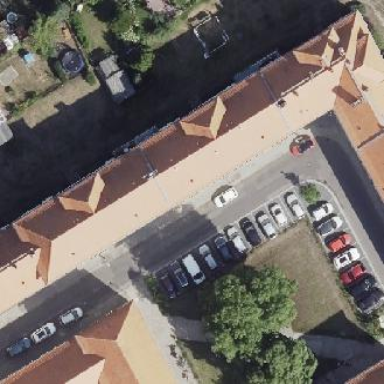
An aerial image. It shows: Street side parking area.